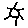
Label: sun